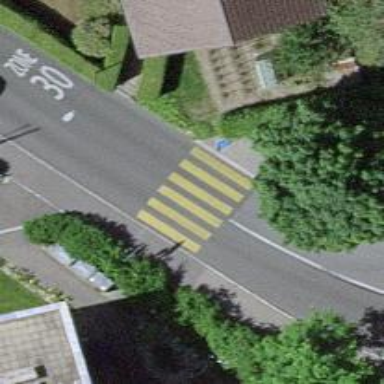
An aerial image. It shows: Uncontrolled road crossing.